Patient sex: M
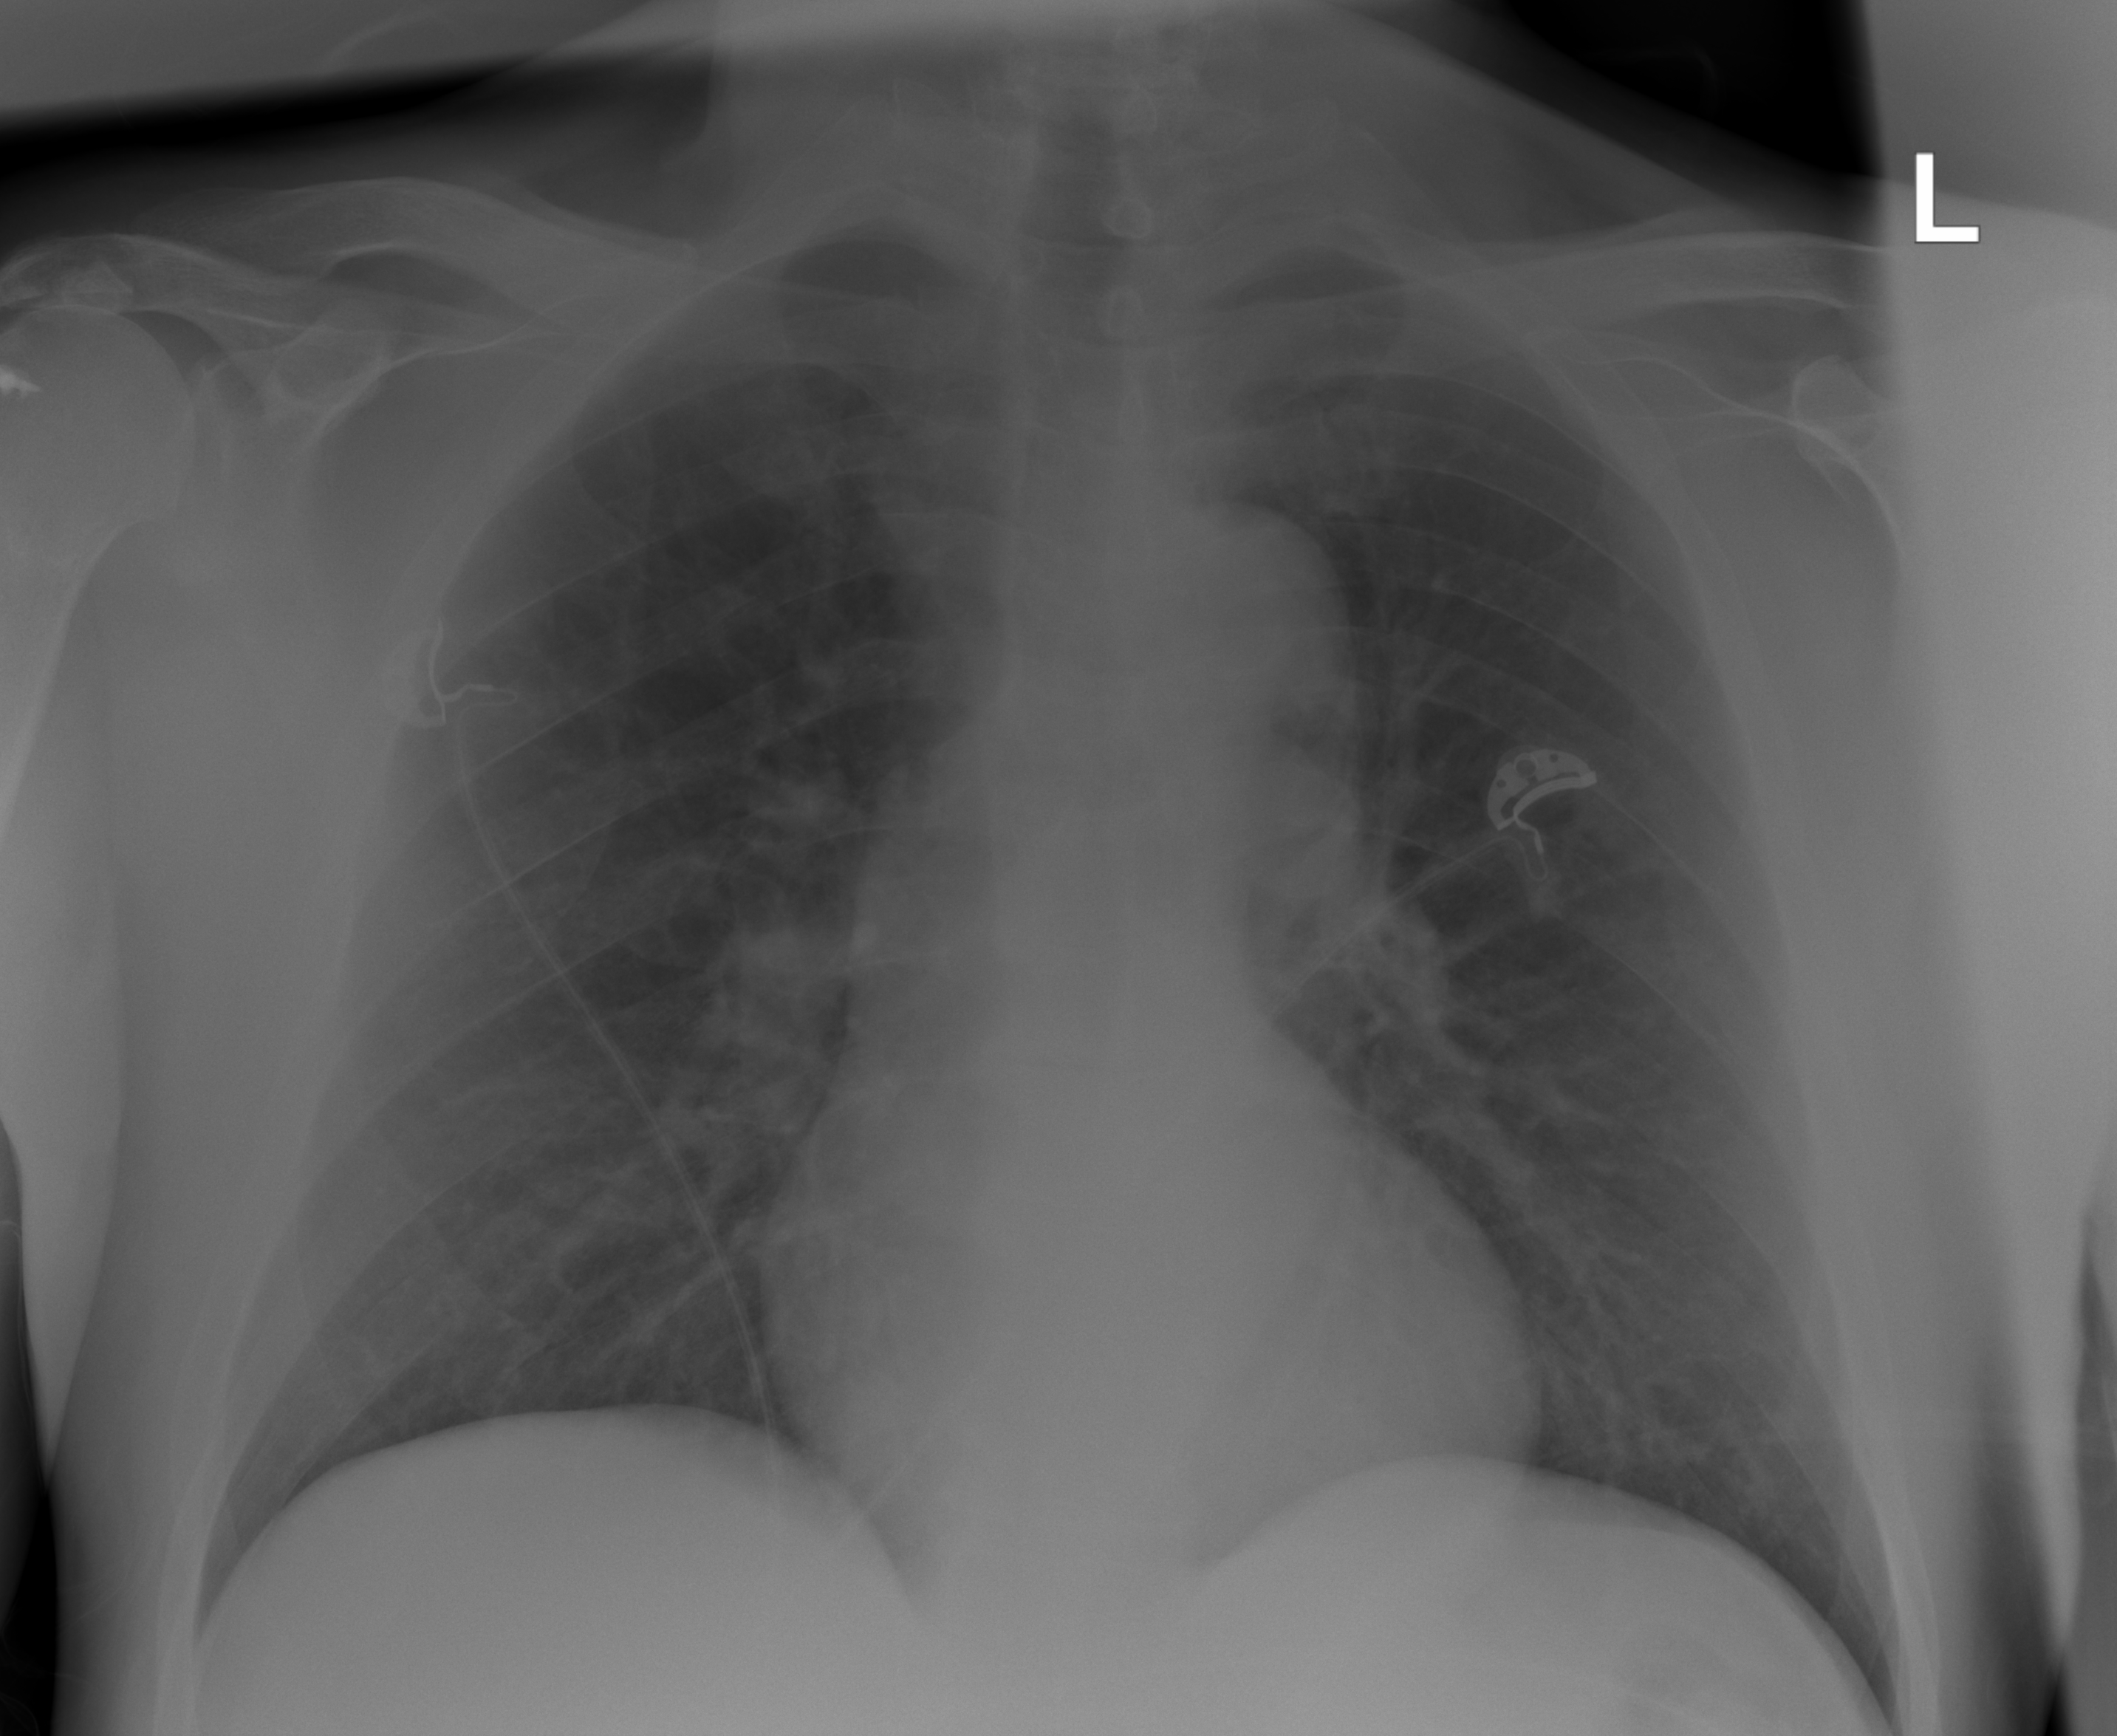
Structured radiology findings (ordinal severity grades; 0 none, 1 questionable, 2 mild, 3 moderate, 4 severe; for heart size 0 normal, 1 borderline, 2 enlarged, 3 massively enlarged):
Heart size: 0
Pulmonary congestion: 1
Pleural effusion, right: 0
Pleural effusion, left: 0
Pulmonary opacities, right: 0
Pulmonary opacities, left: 0
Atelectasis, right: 0
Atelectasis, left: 0